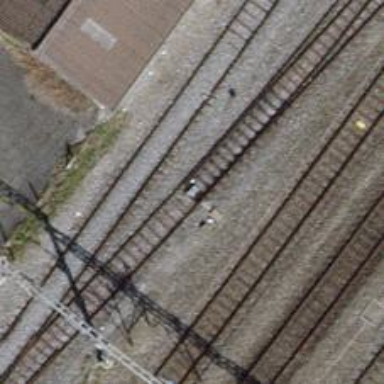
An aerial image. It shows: Railway switch.